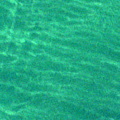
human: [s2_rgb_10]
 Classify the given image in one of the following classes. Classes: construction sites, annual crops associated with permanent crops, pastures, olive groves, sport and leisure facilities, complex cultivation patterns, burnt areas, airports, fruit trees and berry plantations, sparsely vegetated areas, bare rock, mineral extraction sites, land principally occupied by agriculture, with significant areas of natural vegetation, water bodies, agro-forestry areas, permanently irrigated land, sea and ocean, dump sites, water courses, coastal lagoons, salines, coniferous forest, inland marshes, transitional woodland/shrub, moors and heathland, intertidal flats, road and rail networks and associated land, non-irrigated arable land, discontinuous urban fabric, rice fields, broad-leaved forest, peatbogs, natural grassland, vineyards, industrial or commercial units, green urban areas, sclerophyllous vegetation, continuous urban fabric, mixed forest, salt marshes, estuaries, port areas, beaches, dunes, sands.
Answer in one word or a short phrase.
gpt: sea and ocean